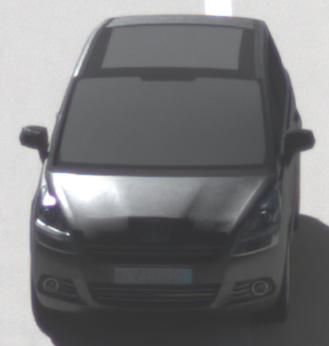
Make: Peugeot
Model: 5008 120 VTi
Detailed model: 5008 (I) Van
Model produced from: 2009/10
Model produced until: 2011/07
Doors: 5
Color: gray
Road condition: dry road
Daytime: midday
Contrast: high contrast